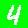
Digit: 4